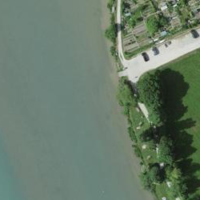
EUNIS habitat code: 15
Species observed at this site:
Certhia brachydactyla
Anas acuta
Podiceps cristatus
Cyanistes caeruleus
Fulica atra
Anas crecca
Troglodytes troglodytes
Chloris chloris
Fringilla coelebs
Sylvia atricapilla
Turdus merula
Poecile palustris
Gallinula chloropus
Euonymus europaeus
Parus major
Erithacus rubecula